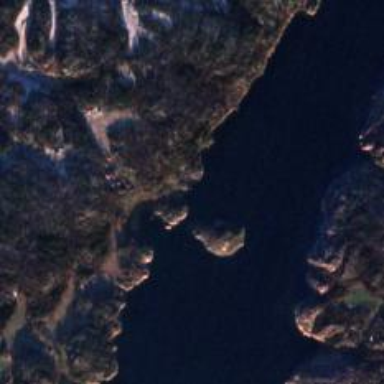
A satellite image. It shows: Beautiful bay with natural surroundings.